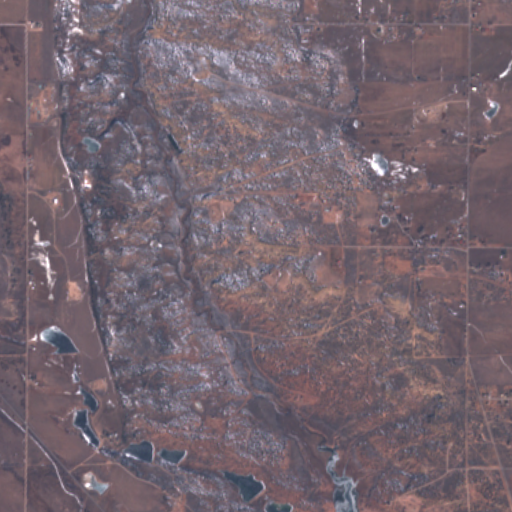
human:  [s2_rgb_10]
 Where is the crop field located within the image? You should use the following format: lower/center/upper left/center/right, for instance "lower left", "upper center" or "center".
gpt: The crop field is located in the lower right of the image.
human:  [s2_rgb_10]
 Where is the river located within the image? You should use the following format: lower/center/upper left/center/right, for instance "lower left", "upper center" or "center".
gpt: The river is located in the left of the image.
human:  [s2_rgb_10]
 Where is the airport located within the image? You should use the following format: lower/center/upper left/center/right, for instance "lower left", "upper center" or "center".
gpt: There is no airport in the image.